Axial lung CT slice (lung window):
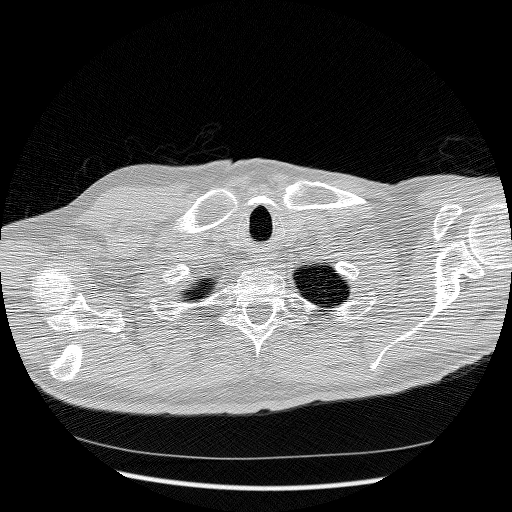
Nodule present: no